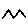
Label: zigzag